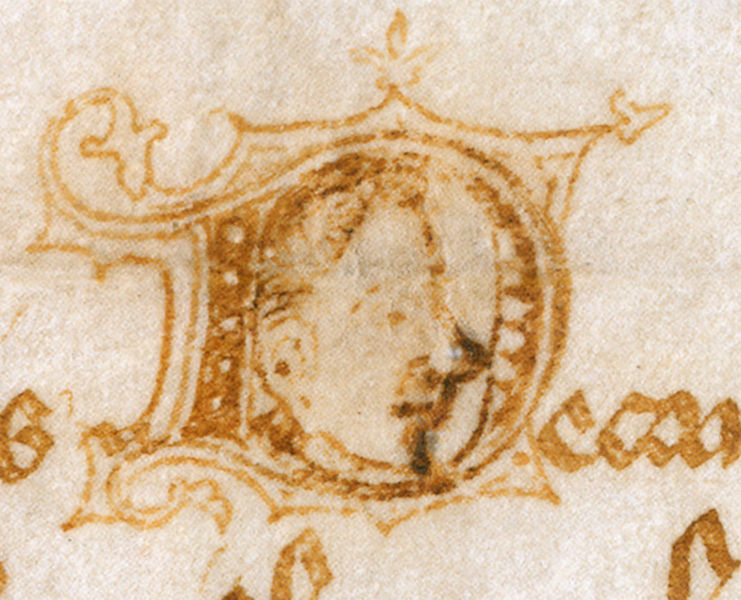
Titel: Aufgrund der Erlaubnis, die der König Frankreichs, Karl V., bewilligte, eine ewige jährliche Rente zu beziehen
Institution: Paris, Archives nationales
Schlagwörter: kopf, mann, weiß, gelb, braun, haar, mund, nase, ohr, profil, stirn, zeichnung, ornament, bart, gesicht, rahmen, auge, gold, haare, lippen, rund, schrift, papier, grafik, detail, seitenansicht, verzierung, ziegenbart, foto, tusche, buch, druck, text, buchstabe, initiale, tinte, anfang, pergament, schnörkel, mittelalter, blattwerk, har, rötel, handschrift, latein, kalligraphie, buchmalerei, minuskel, illumination, ecco, d, initalie, schmuckschrift, tinke